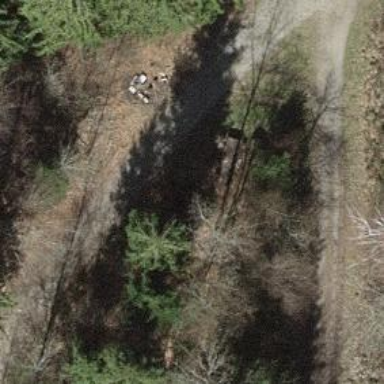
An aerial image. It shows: Picnic table located in leisure land area.